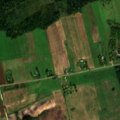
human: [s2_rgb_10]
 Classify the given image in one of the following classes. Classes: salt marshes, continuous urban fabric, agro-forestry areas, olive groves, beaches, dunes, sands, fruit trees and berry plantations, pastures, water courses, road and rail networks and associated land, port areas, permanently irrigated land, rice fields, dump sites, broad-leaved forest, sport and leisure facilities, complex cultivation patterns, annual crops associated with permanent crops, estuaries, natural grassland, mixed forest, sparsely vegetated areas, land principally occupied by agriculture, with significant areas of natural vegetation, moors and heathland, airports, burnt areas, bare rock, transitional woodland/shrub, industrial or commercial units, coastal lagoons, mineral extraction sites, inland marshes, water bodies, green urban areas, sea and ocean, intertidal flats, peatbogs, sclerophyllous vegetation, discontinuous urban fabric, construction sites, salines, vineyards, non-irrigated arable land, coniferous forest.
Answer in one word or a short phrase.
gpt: non-irrigated arable land, complex cultivation patterns, broad-leaved forest